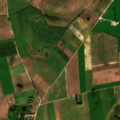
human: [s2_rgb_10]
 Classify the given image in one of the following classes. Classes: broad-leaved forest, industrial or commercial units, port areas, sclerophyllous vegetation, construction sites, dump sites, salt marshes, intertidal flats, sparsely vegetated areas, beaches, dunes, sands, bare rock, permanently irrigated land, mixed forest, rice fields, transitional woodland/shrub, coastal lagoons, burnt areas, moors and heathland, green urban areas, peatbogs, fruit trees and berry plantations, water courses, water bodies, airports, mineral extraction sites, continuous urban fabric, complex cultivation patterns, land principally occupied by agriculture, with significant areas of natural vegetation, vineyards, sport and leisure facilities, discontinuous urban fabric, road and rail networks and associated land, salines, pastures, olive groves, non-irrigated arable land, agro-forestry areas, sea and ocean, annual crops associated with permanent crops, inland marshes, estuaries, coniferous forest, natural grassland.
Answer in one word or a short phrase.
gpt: discontinuous urban fabric, non-irrigated arable land, complex cultivation patterns